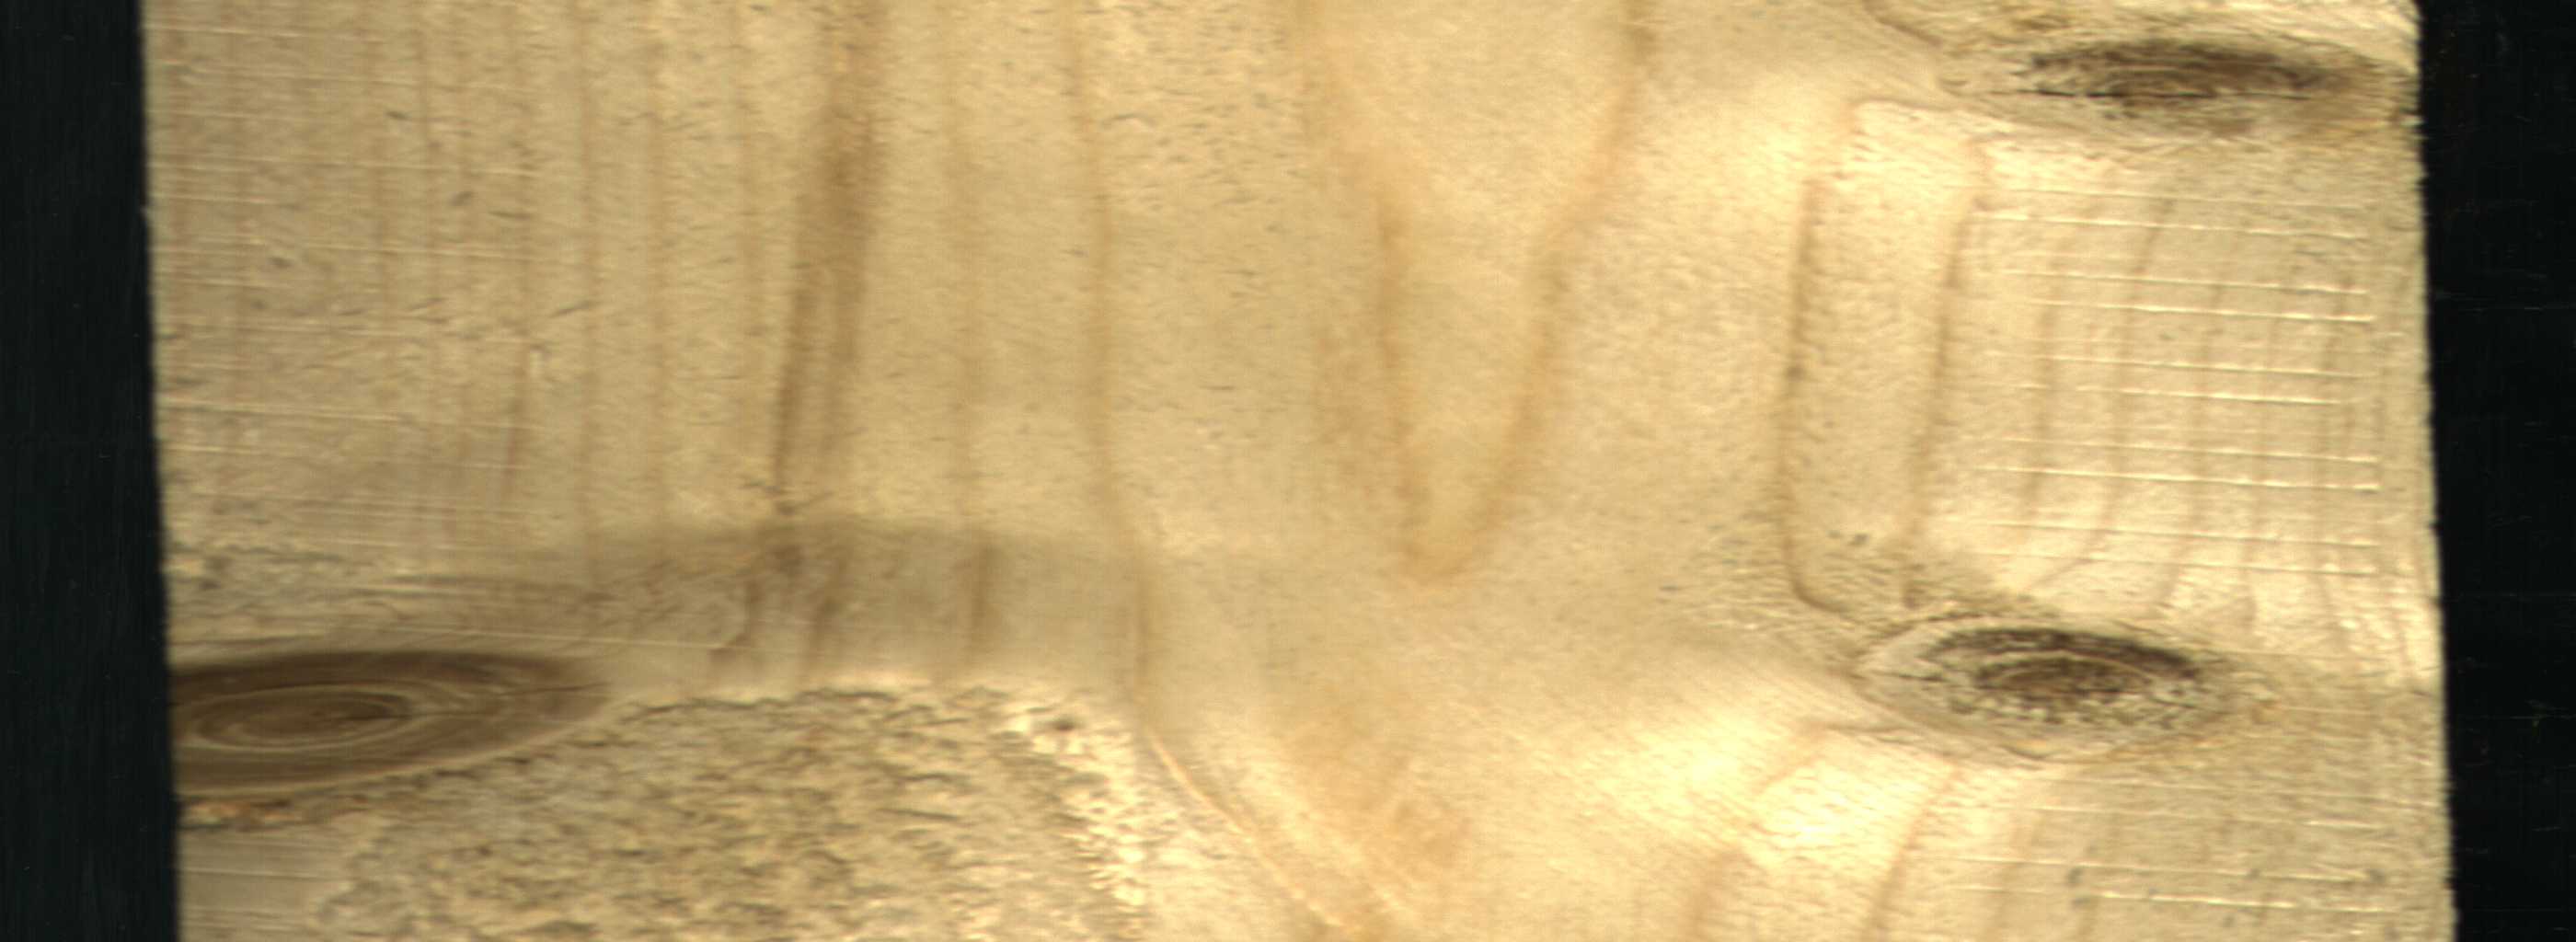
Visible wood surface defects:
knot_with_crack
Live_Knot
Live_Knot